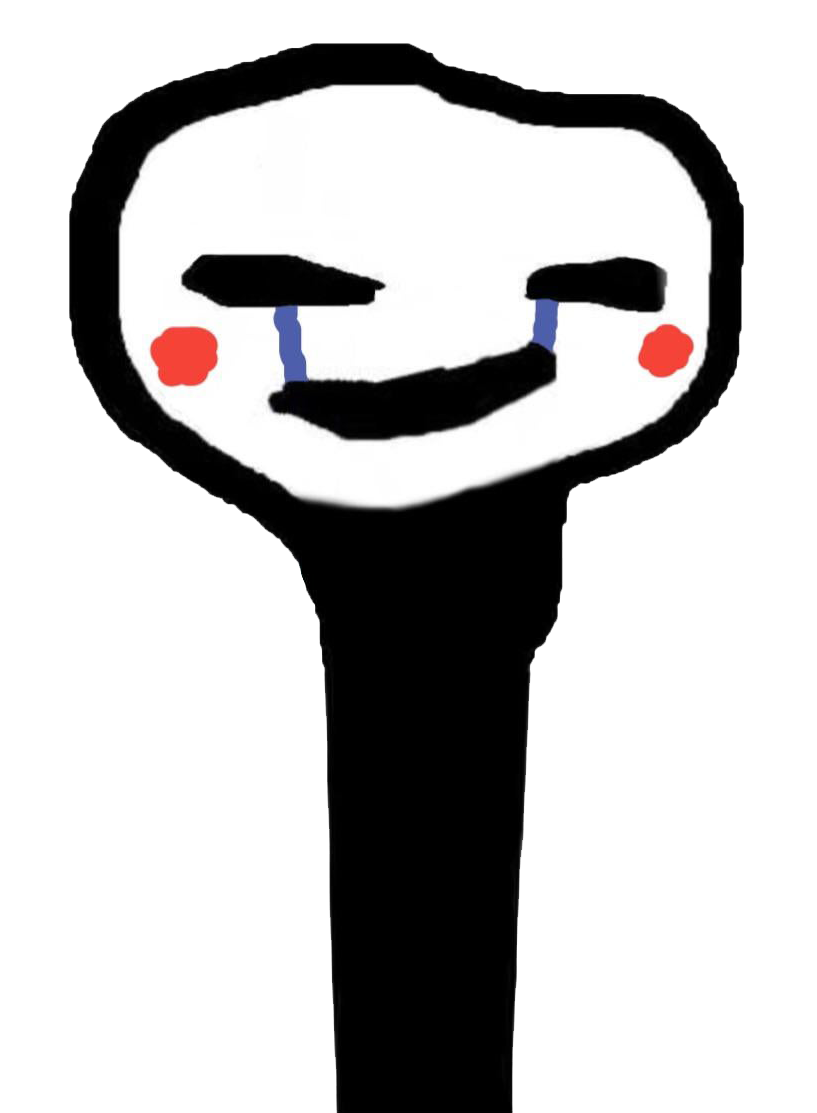
Label: 5_Brainlet